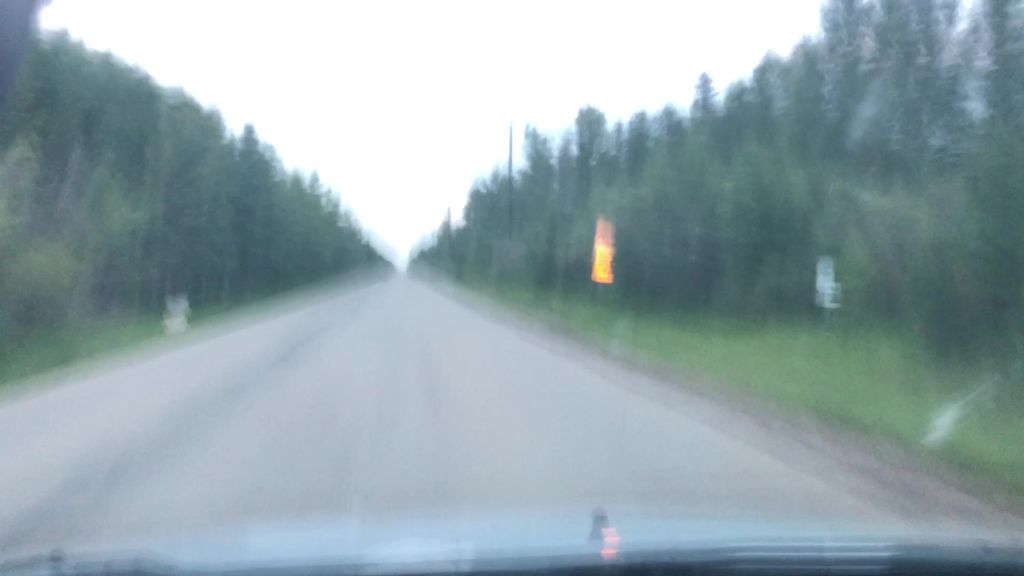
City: edmonton